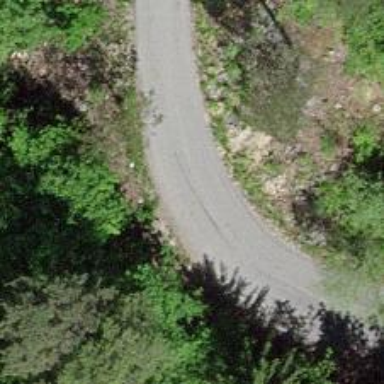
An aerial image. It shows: Unclassified road with paved surface.